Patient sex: M
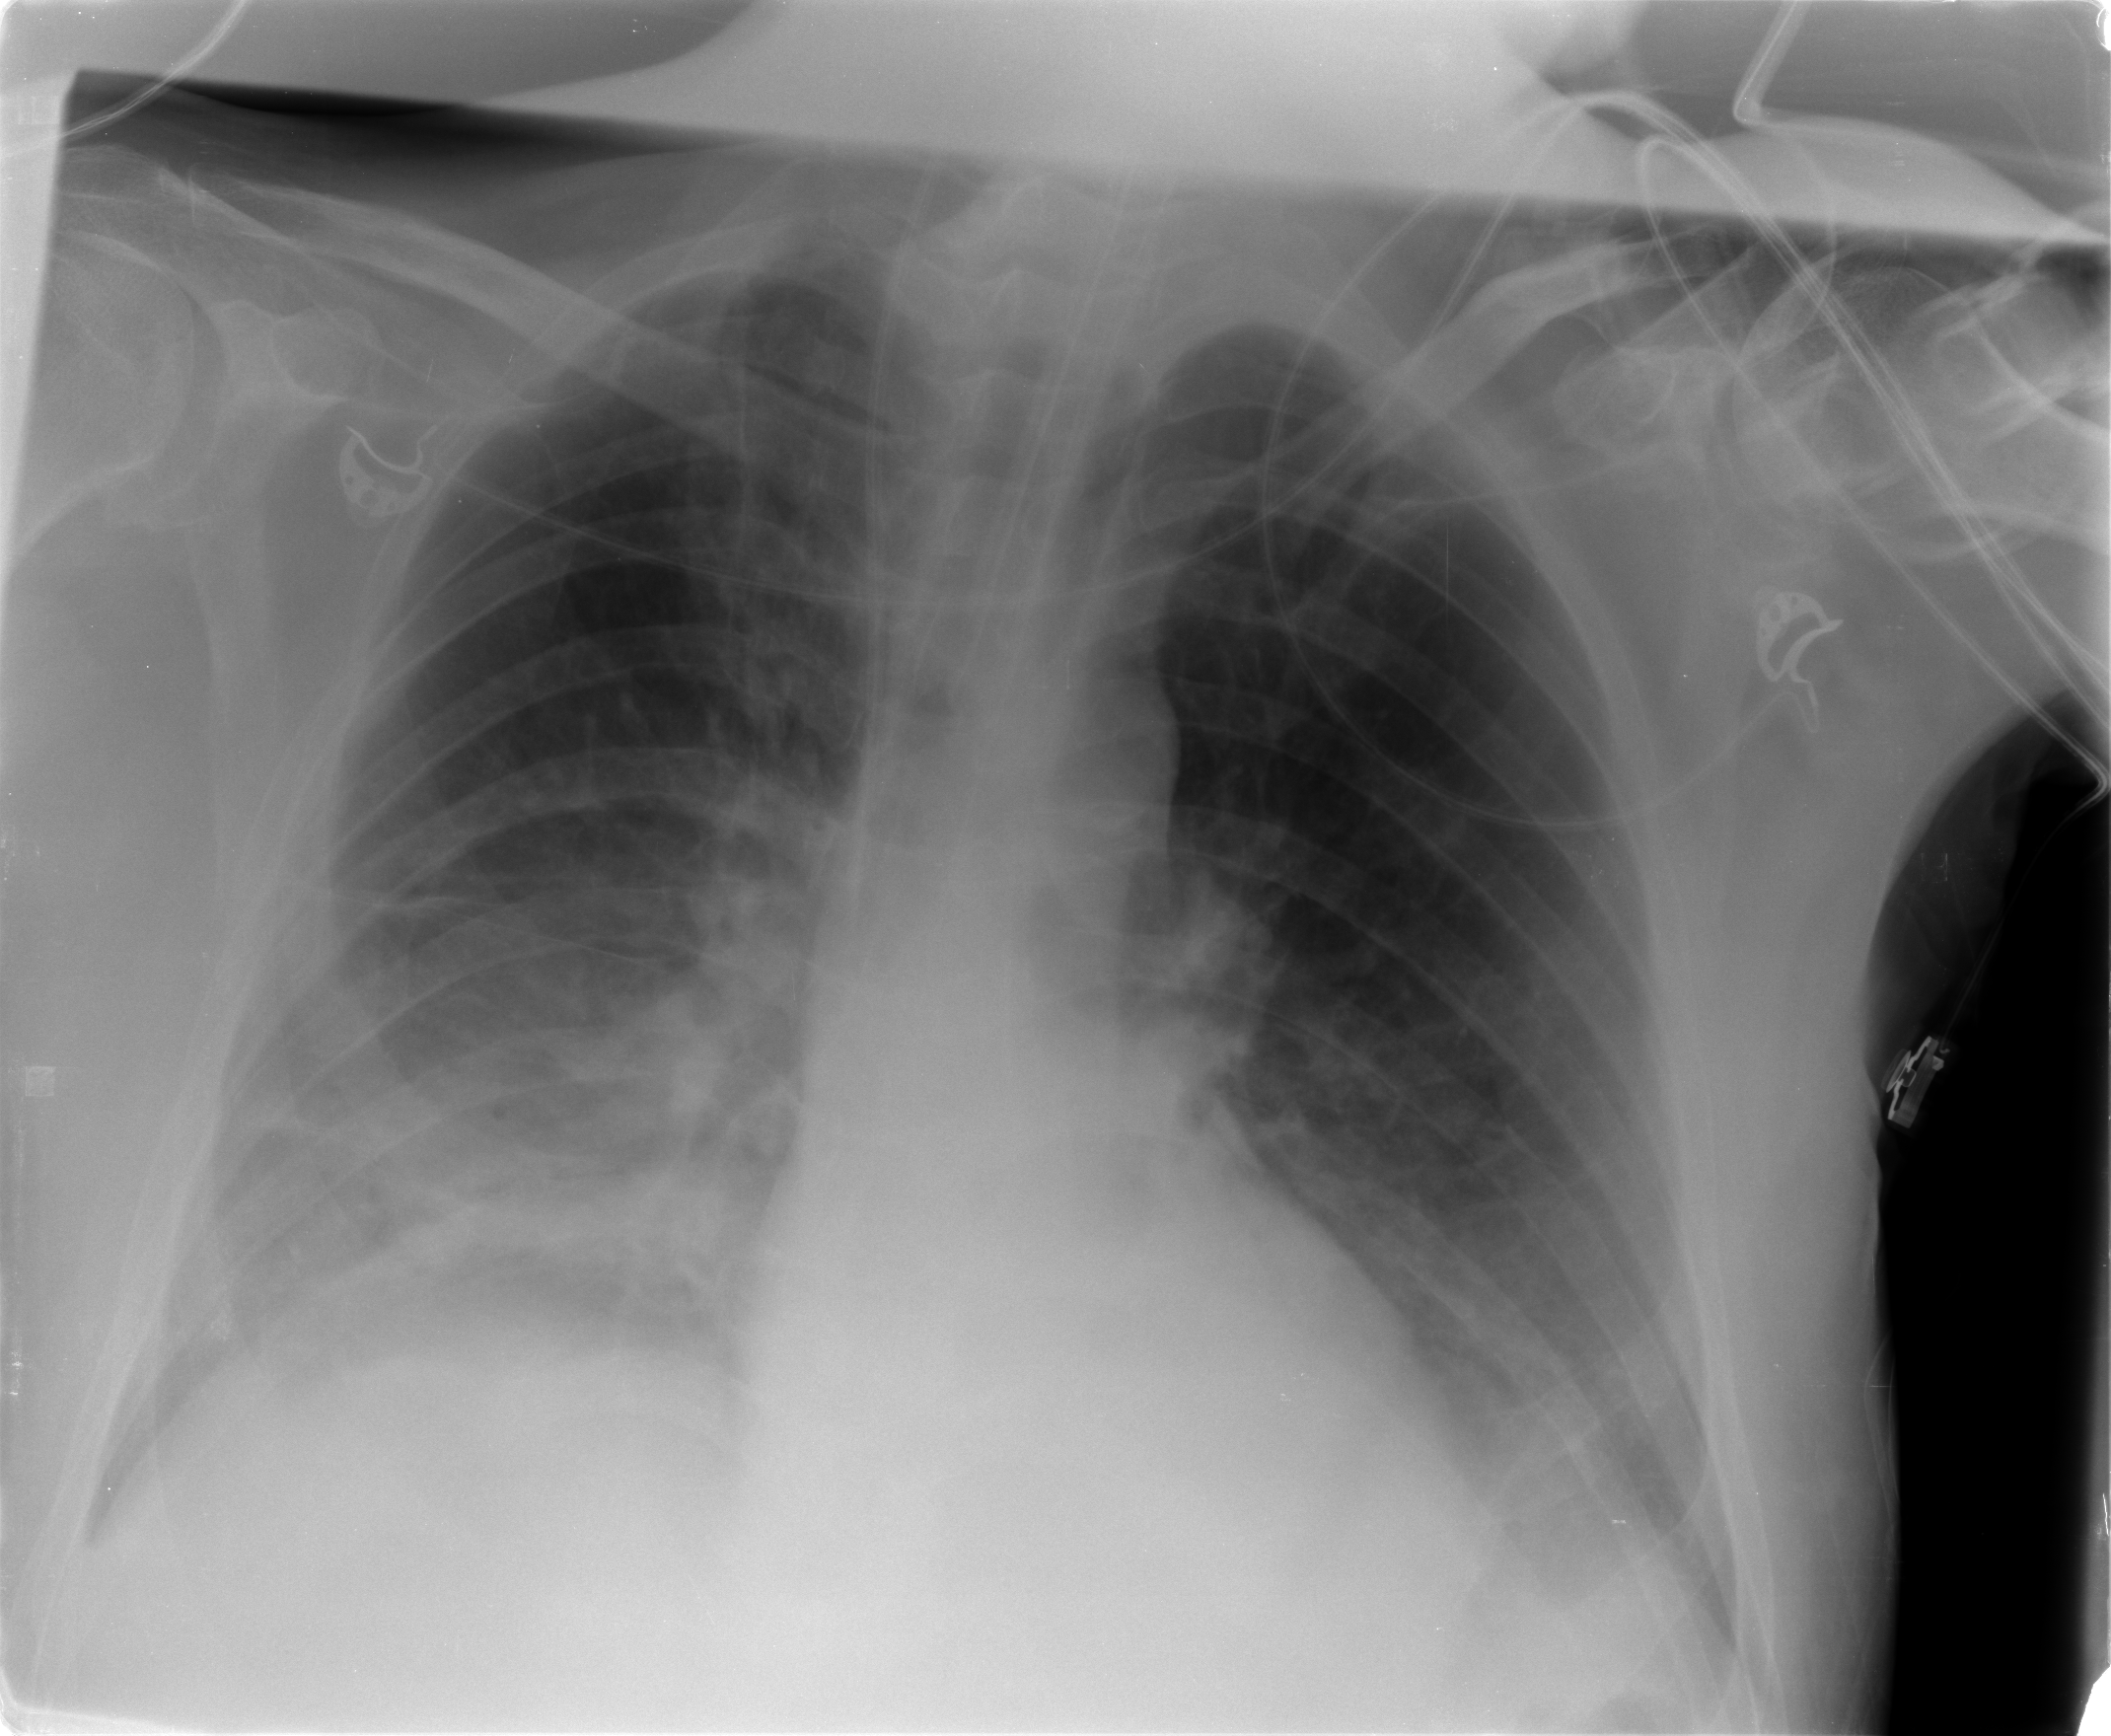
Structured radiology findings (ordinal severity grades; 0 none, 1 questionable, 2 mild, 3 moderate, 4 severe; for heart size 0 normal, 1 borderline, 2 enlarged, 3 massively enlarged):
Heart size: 0
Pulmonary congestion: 1
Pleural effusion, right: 2
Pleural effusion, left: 2
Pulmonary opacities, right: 1
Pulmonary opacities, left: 0
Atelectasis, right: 2
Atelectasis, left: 2